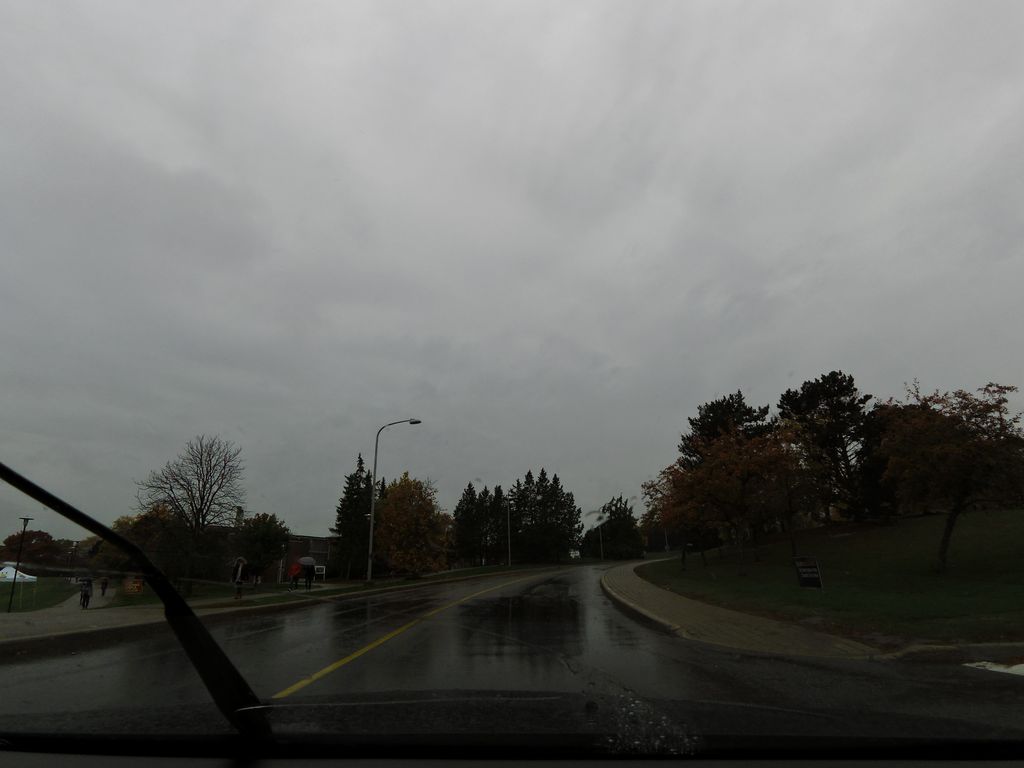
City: kitchener-waterloo